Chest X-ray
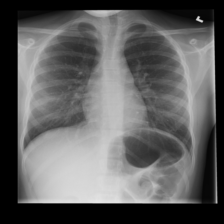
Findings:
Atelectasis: negative
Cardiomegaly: negative
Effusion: negative
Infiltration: negative
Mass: negative
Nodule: negative
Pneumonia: negative
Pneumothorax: negative
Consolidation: negative
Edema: negative
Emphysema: negative
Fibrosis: negative
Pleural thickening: negative
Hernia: negative